Question: We have a recent performance bench mark that I am trying to understand. We have a large script that performance appears 50% slower on a Redhat Linux machine than a Windows 7 laptop where the specs are comparable. The linux machine is virtualized using kvm and has 4 cores assigned to it along with 16GB of memory. The script is not io intensive but has quite a few for loops. Mainly I am wondering if there are any R compile options that I can use to optimize or any kernel compiler options that might help to make this more comparable. Any pointers would be appreciated. I will try to get another machine and test it in using raw metal also for a better comparison.

These are the configure flags that I am using to compile R on the linux machine. I have experimented quite a bit and this seems to cut 12 seconds off the execution time in the green for larger data sets. Essentially I went from 2.087 to 1.48 seconds with these options.
'''
./configure CFLAGS="-O3 -g -std=gnu99" CXXFLAGS="-O3 -g" FFLAGS="-O2 -g" LDFLAGS="-Bdirect,--hash-stype=both,-Wl,-O1" --enable-R-shlib --without-x --with-cairo --with-libpng --with-jpeglib
'''
The script has not been optimized yet. Another group is actually working on the script and we have put in requests to use the apply function but not sure how this explains the disparity in the times.
The top of the profile looks like this. Most of these functions will later be optimized using the apply functions but right now it is bench marked apples to apples on both machines.
'''
"eval.with.vis" 8.66 100.00 0.12 1.39
"source" 8.66 100.00 0.00 0.00
"[" 5.38 62.12 0.16 1.85
"GenerateQCC" 5.30 61.20 0.00 0.00
"[.data.frame" 5.20 60.05 2.40 27.71
"ZoneCalculation" 5.12 59.12 0.02 0.23
"cbind" 3.22 37.18 0.34 3.93
"[[" 2.26 26.10 0.38 4.39
"[[.data.frame" 1.88 21.71 0.82 9.47
'''
My first suspicion and I will be testing shortly and updating with my findings is that KVM linux virtualization is to blame. This script is very memory intensive and due to the large number of array operations and R being pass by copy ( which of course has to malloc ) this may be causing the problem. Since the VM does not have direct access to the memory controller and must share it with it's other VM's this could very likely cause the problem. I will be getting a raw machine later on today and will update with my findings.
Thank you all for the quick updates.
We originally thought the cause of the performance problem was caused by hyper threading with a VM, but this turned out to be incorrect and performance was the same on a bare metal machine comparatively.
We later realized that the windows laptop is using a 32 bit version of R for computations. This led us to try the 64 bit version of R and the result was ~140% slower than 32 bit on the same exact same script. This leads me to the question of how is it possible that the 64 bit could be ~140% slower than the 32 bit version of R?
What we are seeing is that the 32
Windows 32 bit execution time 48 seconds
Windows 64 bit execution time 2.33 seconds.
Linux 64 bit execution time 2.15 seconds.
Linux 32 bit execution time < in progress > ( Built a 32 bit version on RHEL 6.3 x86_64 but did not see performance improvement am going to reload with 32 bit version of RHEL 6.3 )
I found this link but it only explains a 15-20% hit on some 64 bit machines.
<URL>
Sorry I cannot legally post the script.
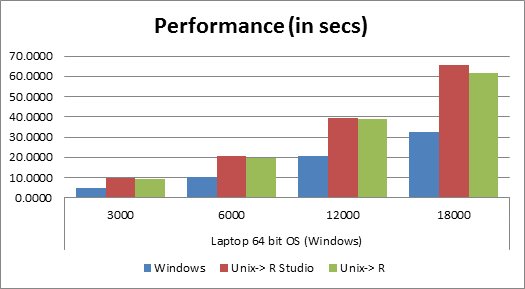
Answer: The issue was resolved and it was caused by a non optimized BLAS library.
This article was a great help. Using ATLAS was a great help.
<URL>